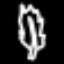
Label: leaf